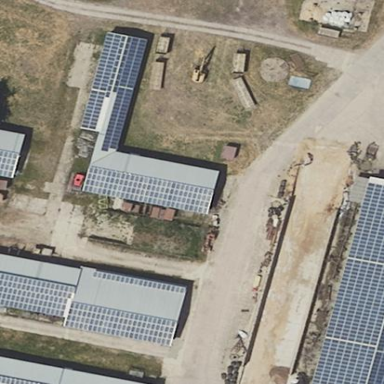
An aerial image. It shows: Gabled grey roof on farm auxiliary building. The roof is oriented along the length of the structure.